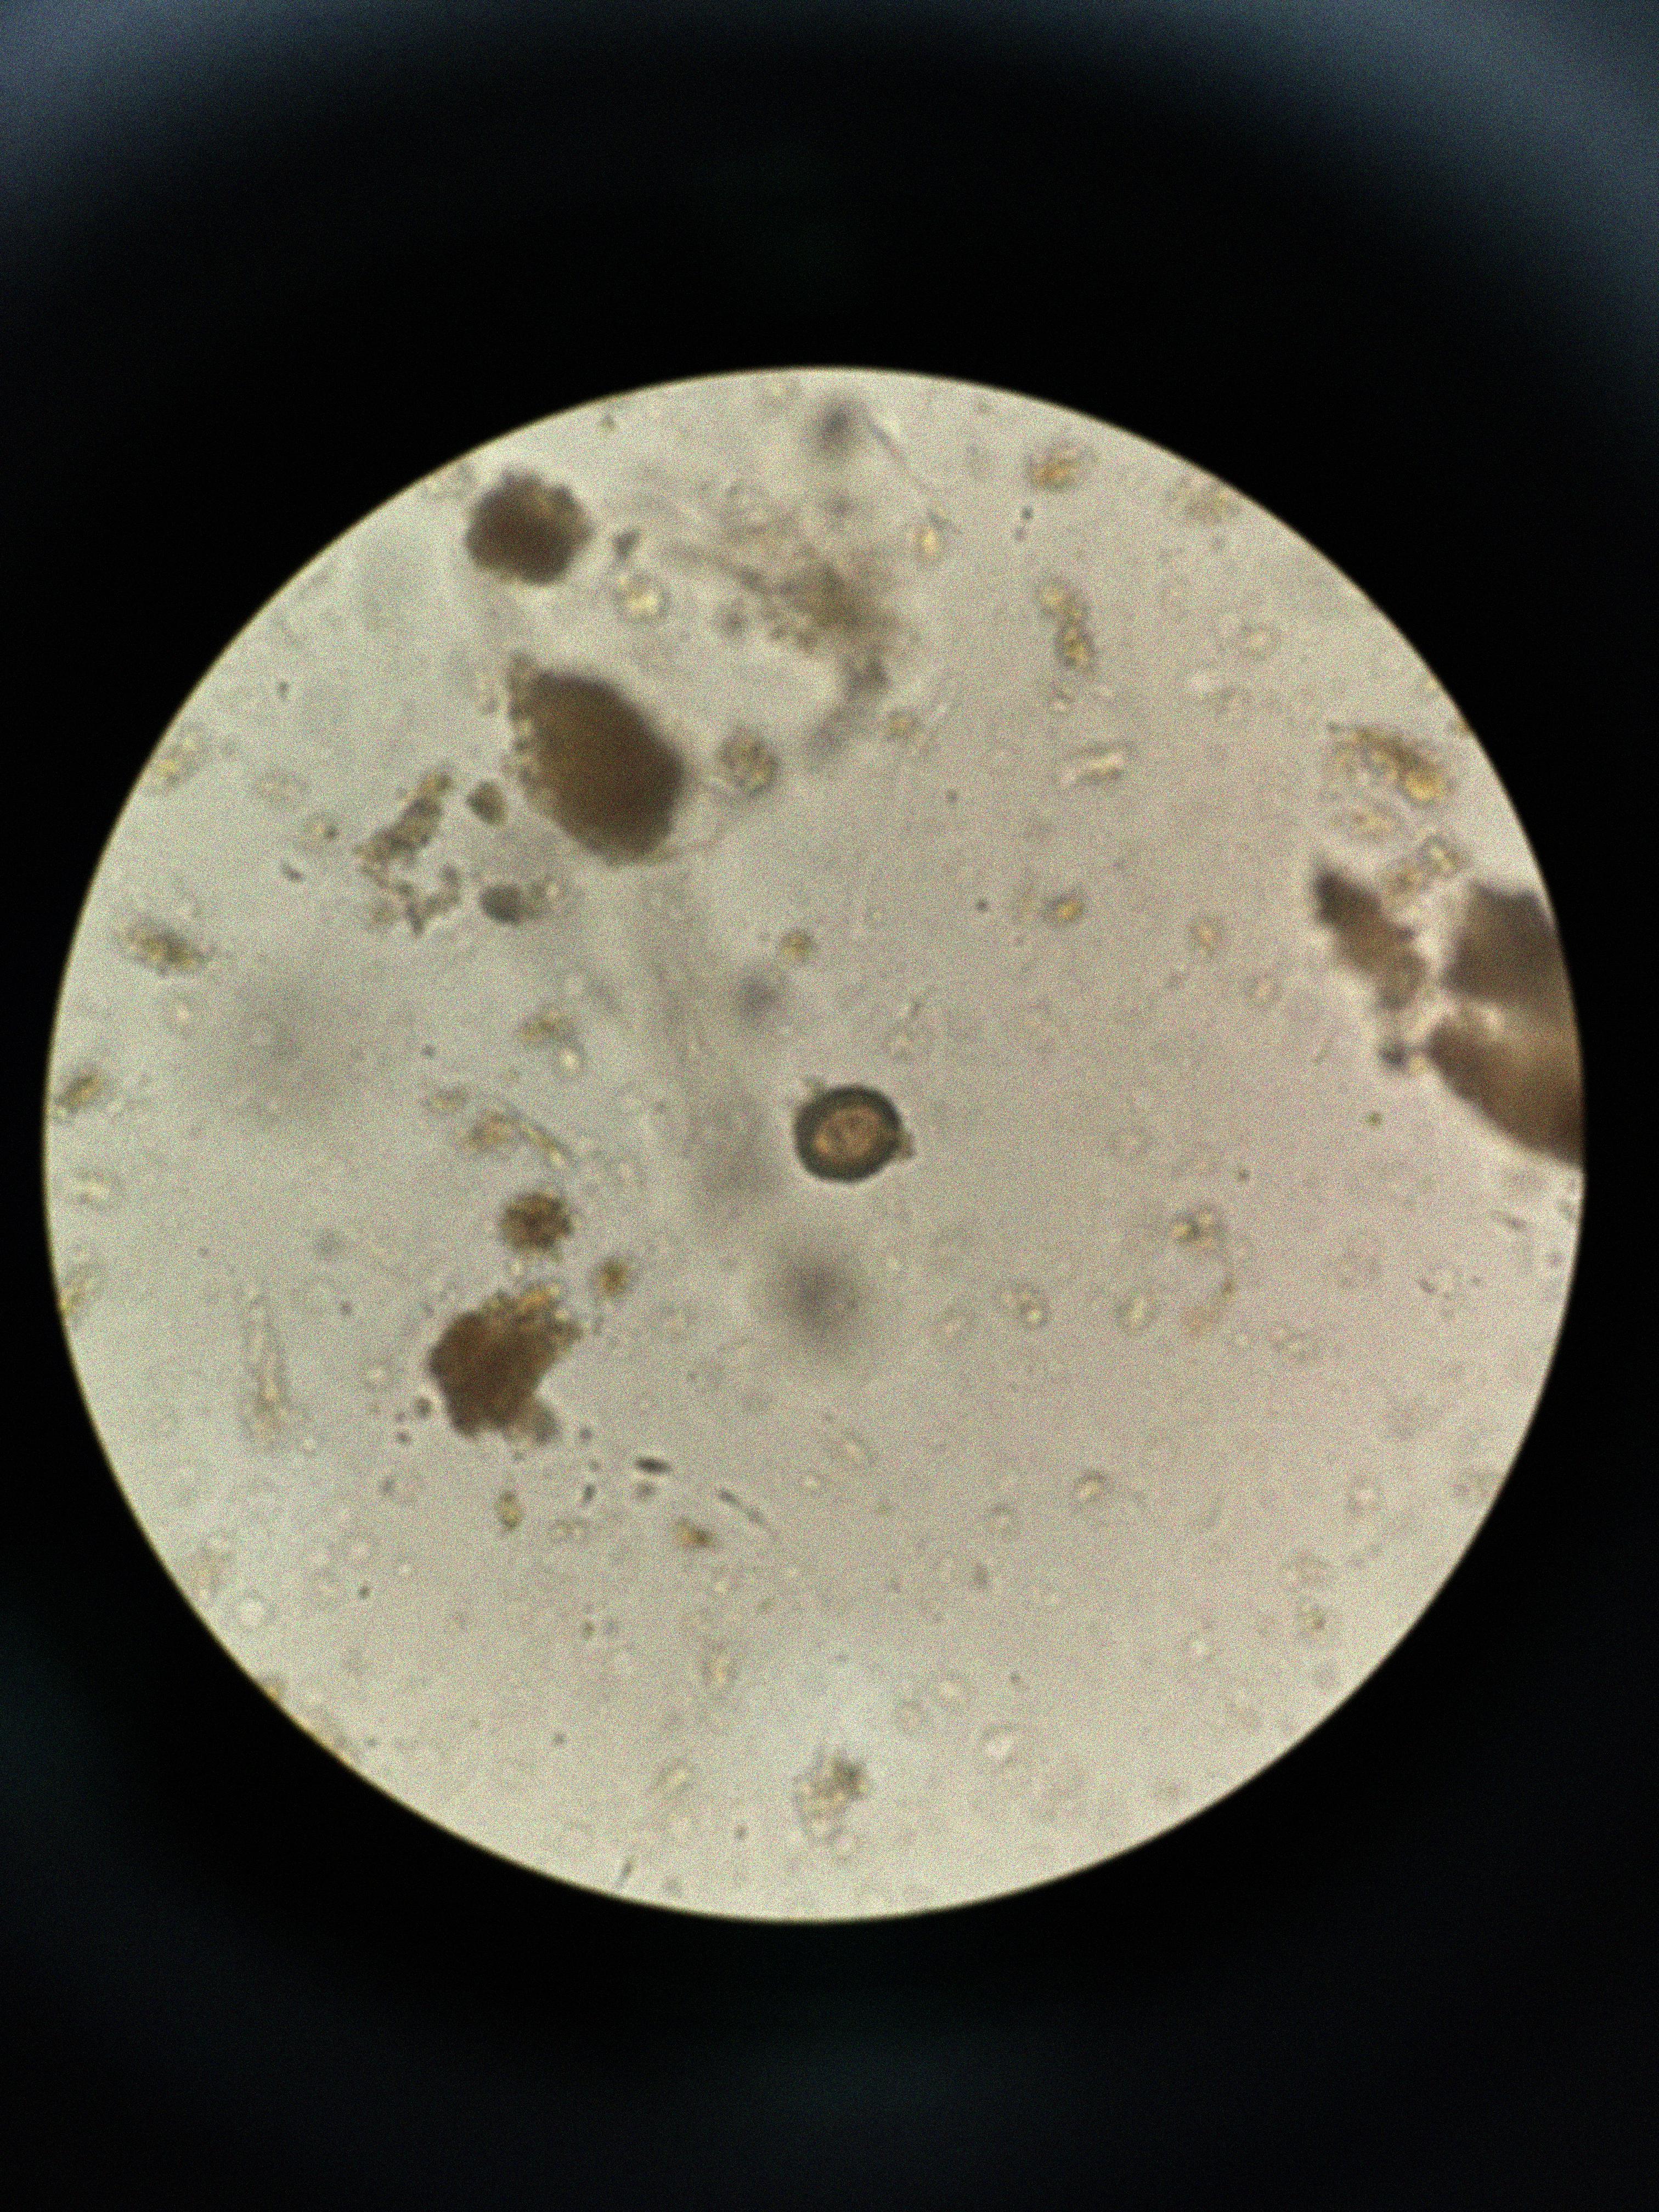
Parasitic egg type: Taenia spp. egg